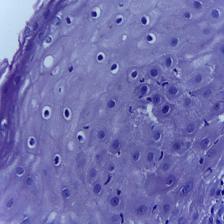
Diagnosis: Normal